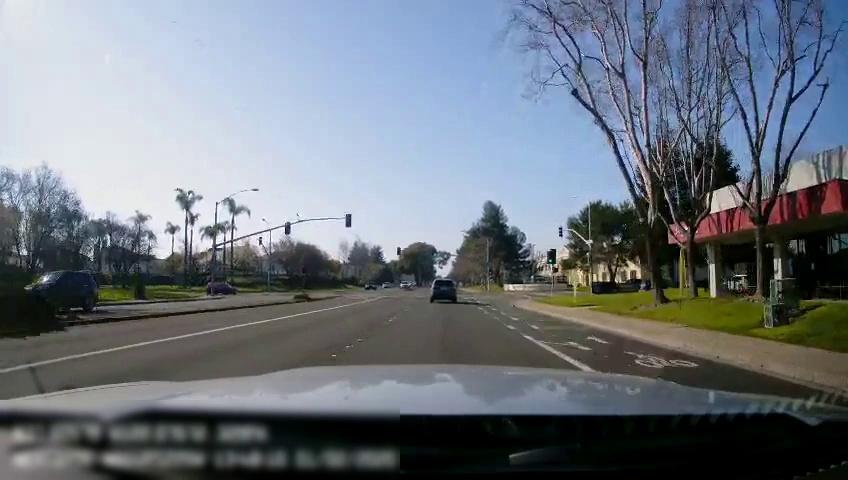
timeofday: Day
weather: Sunny
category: Drivable Space
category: Drivable Space
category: Vehicles | SUV
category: Vehicles | SUV
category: Vehicles | Car
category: Vehicles | SUV
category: Lanes | Current Lane
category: Lanes | Current Lane
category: Lanes | Alternate Lane
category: Traffic | Lights
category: Traffic | Lights
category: Traffic | Lights
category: Traffic | Lights